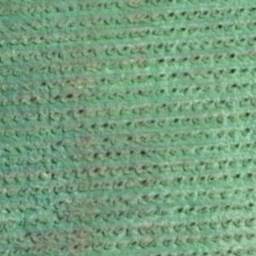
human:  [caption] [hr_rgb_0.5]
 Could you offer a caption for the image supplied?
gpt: It is a piece of cropland .

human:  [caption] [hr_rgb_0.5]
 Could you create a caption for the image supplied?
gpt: There is a piece of cropland .

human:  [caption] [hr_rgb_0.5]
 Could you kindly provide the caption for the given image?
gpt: It is a piece of farmland .

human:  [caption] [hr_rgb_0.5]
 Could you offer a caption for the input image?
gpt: There is a piece of farmland .

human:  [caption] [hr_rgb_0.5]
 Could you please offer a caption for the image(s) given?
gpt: Here is a piece of farmland .